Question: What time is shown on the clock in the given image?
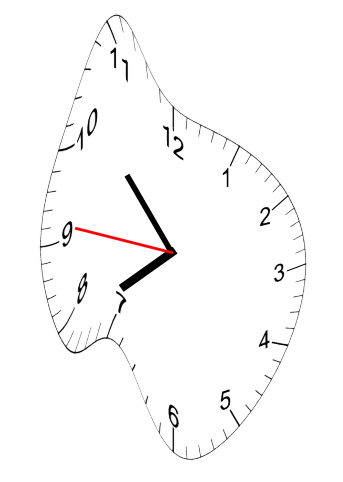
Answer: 07:52:46